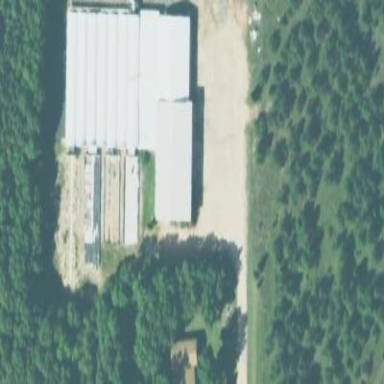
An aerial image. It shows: Area dedicated to greenhouse horticulture.